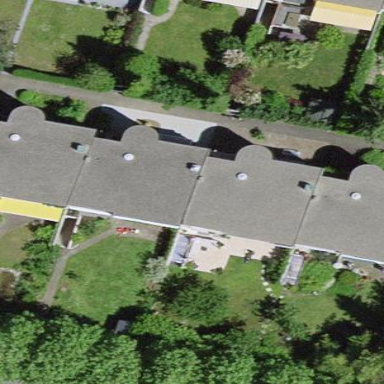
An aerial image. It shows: Terrace building.